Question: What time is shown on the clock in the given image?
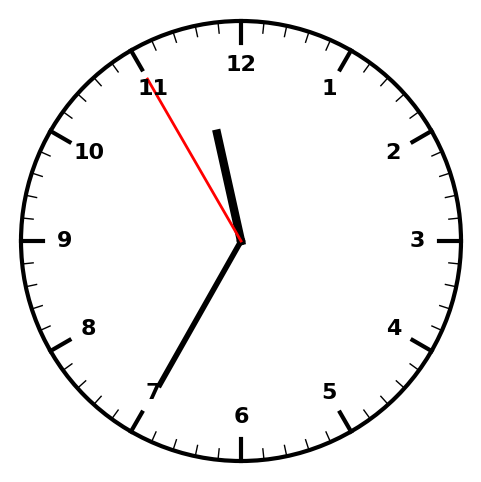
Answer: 11:34:55